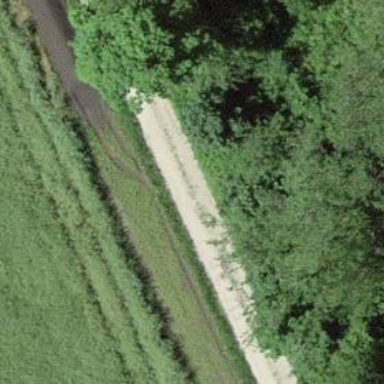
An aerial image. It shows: Gravel track with grade2 tracktype.